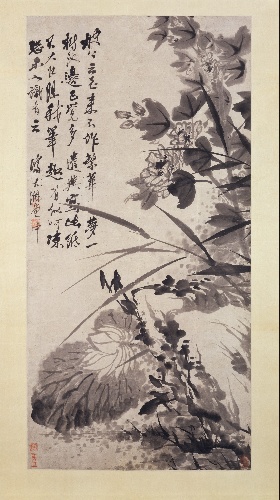
Title: 清  石濤 (朱若極)  花石圖  軸|Hibiscus, Lotus, and Rock
Artist: Shitao (Zhu Ruoji)
Artist bio: Chinese, 1642–1707
Date: ca. 1705–7
Object type: Hanging scroll
Classification: Paintings
Medium: Hanging scroll; ink on paper
Culture: China
Period: Qing dynasty (1644–1911)
Dimensions: Image: 45 9/16 in. × 22 in. (115.7 × 55.9 cm)
Overall with mounting: 88 in. × 28 1/2 in. (223.5 × 72.4 cm)
Overall with knobs: 88 in. × 31 3/4 in. (223.5 × 80.6 cm)
Department: Asian Art
Credit line: Gift of Mr. and Mrs. David M. Levitt, by exchange, 1978
Accession year: 1978
Repository: Metropolitan Museum of Art, New York, NY
Tags: Flowers|Plants